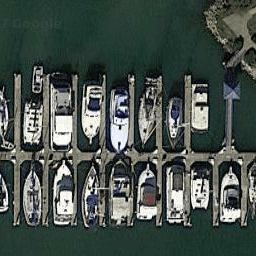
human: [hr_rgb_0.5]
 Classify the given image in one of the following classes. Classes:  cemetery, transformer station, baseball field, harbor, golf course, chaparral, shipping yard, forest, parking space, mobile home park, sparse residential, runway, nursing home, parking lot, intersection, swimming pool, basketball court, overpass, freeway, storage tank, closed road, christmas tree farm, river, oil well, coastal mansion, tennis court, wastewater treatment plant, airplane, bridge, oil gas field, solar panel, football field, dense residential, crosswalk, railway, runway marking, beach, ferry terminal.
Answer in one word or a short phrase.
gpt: harbor